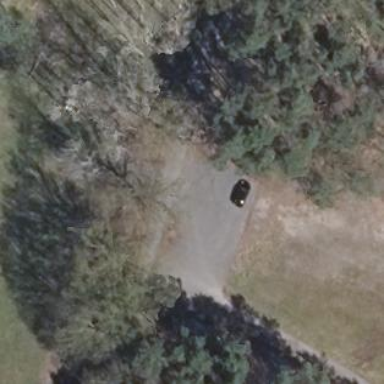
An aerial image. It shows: Unpaved parking area.